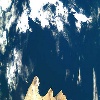
Label: water